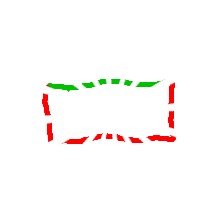
Shape: rectangle